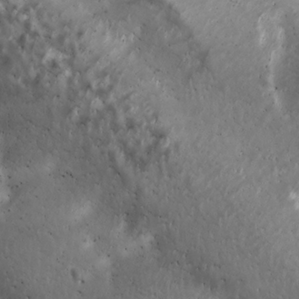
Label: non_frost